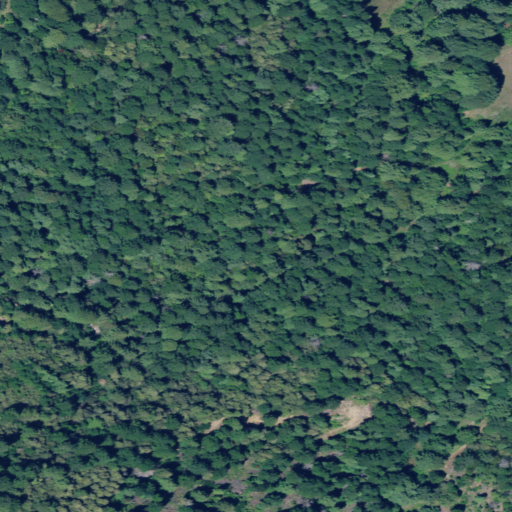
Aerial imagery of valley in California named McDonald Gulch containing only evergreen forest